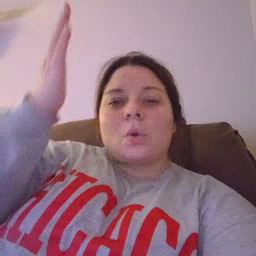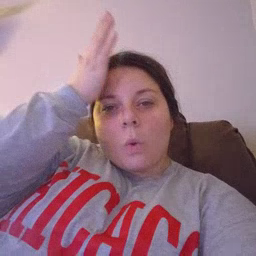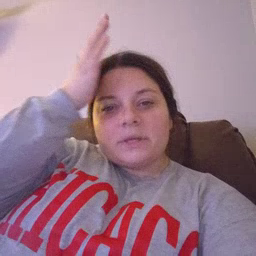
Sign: garbage